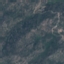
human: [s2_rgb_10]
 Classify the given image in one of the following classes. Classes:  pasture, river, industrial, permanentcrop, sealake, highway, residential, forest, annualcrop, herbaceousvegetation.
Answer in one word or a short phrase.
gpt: HerbaceousVegetation